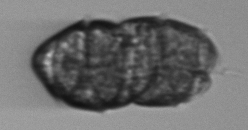
Label: Margalefidinium